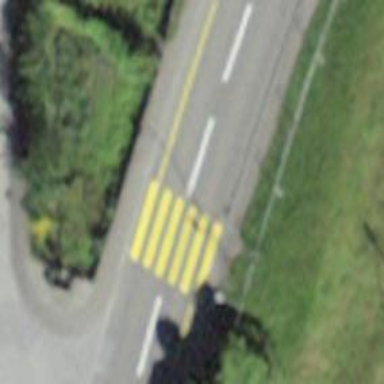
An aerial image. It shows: Zebra crossing on the road.